Interaction volume radius: 5 \u00c5
Interaction volume height: 25 \u00c5
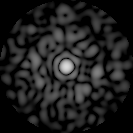
Disorder parameter: 0.8445